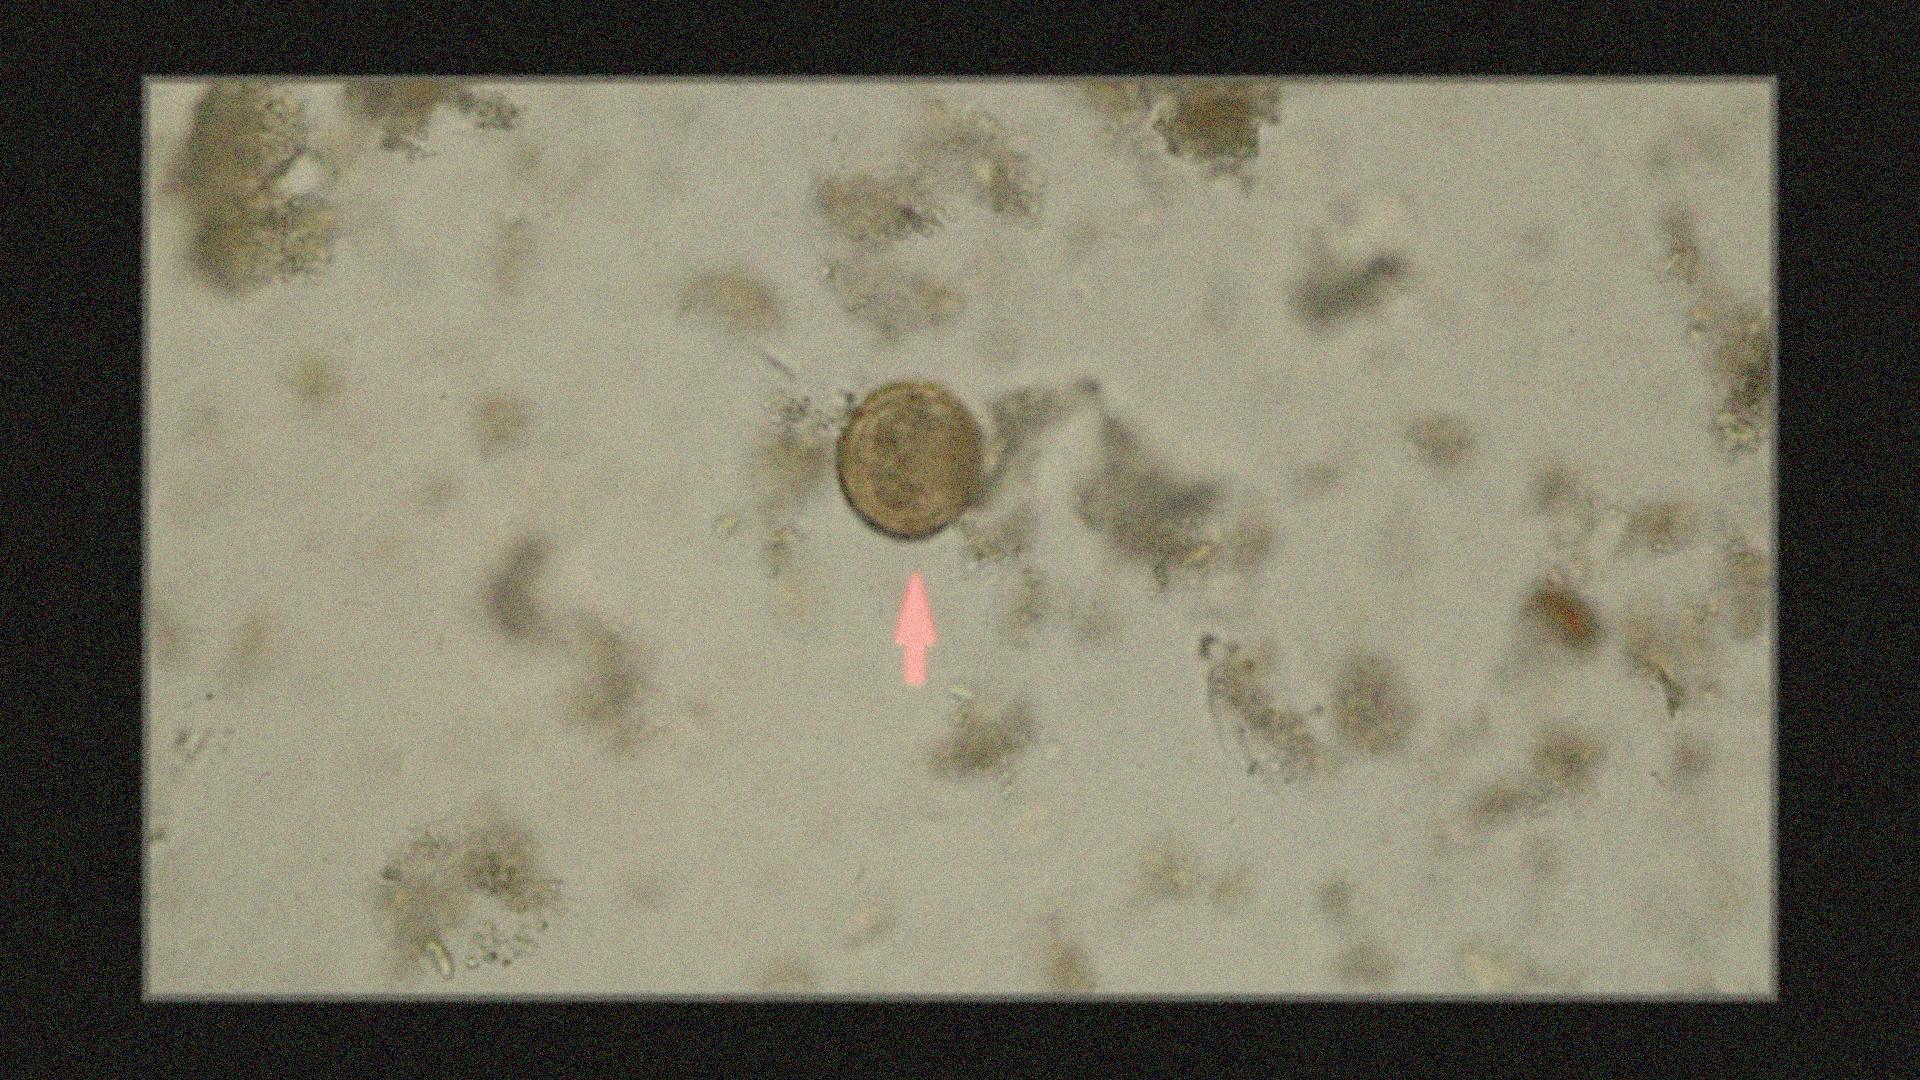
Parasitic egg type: Ascaris lumbricoides